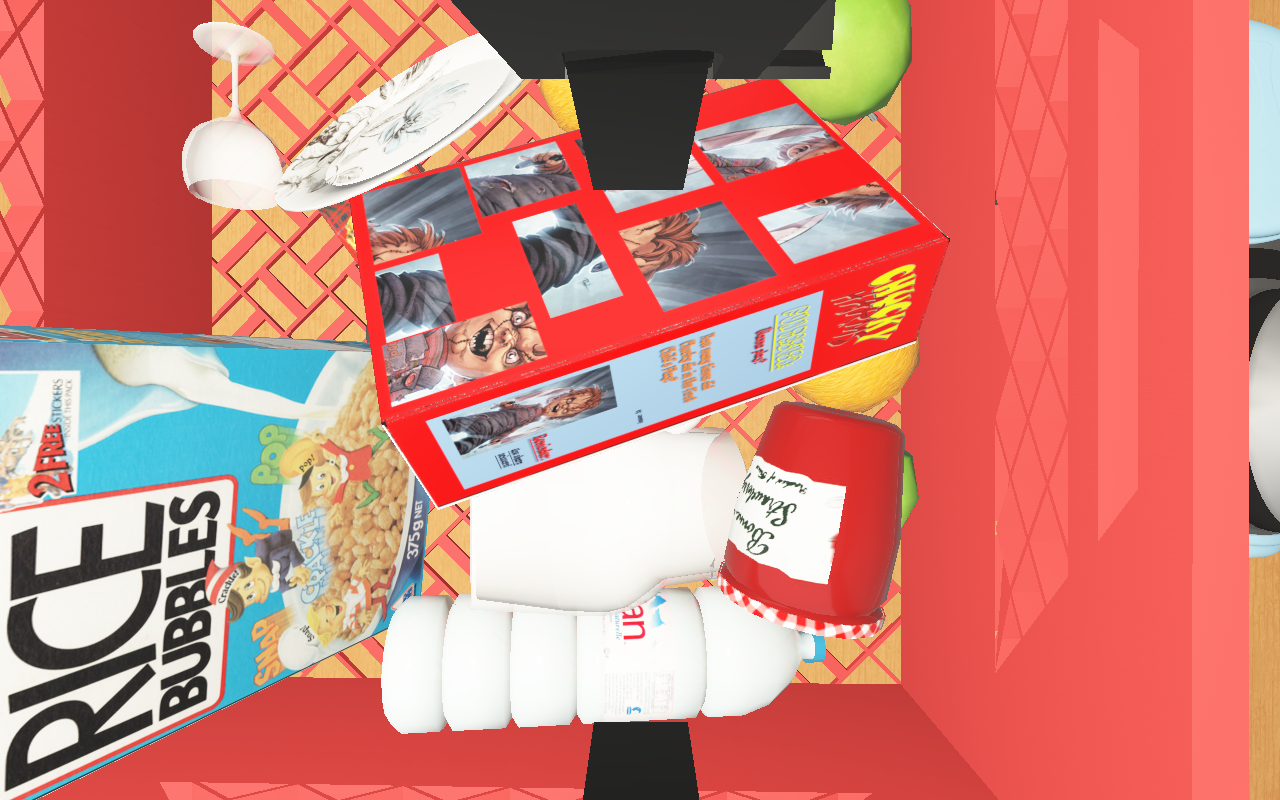
Objects in the scene:
carafe
water bottle
apple
apple
orange
orange
glass
wineglass
cereal box
biscuit box